Question: I have a control that contains a System.Windows.Forms.TrackBar. I was setting its maximum value to ~200,000,000. When I did this, the control required 800MB of memory. Reducing the maximum value to 2,000,000 used a more reasonable amount of memory.
'''
//trackBar.Maximum = 210554060; // uses ~800MB of memory
trackBar.Maximum = <PHONE>; // uses a small amount of memory
'''
Is this a bug in the Windows control? Or am I asking the trackbar to do something unreasonable?
I've created a new Windows Form project with nothing but a trackbar on the form. I set the maximum value to 200,000,000. I set the TickFrequency and changes so that there are not millions of ticks and change steps.
When I do this, the application uses over 800MB of memory. I am using .NET Framework 4.
.
I found somewhat of an explanation for this problem: <URL>
<URL>
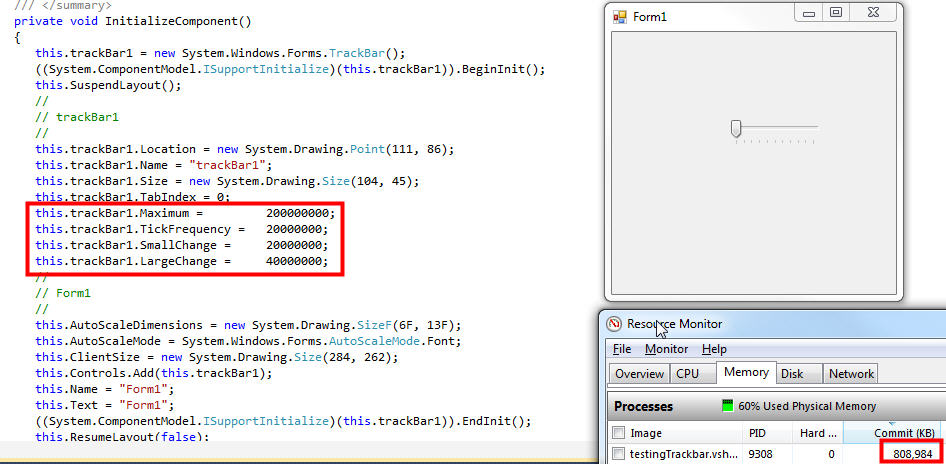
Answer: > Is this a bug in the Windows control?
Yes, I think you can call that a bug. Particularly nasty on a 64-bit operating system with the platform target set to AnyCPU so there's no reasonable upper-bound on the memory allocation. My machine completely died a swapping death with mouse and Ctrl+Alt+Del unresponsive, I hard-booted it to get it back. Thanks.
Two bugs actually. It starts with the native track bar control not putting a reasonable upper limit on the number of ticks. You can survive that in design mode by assigning the properties in the right order. But it is compounded by a flaw in the TrackBar class wrapper, it assigns the Maximum property the TickFrequency property when it initializes the native control at runtime. So for a brief moment it still has a gazillion ticks. Well, it is not brief when it is 2 billion of them, like I unwittingly tried.
No simple fix for this and this bug isn't going to get fixed. Use reasonable values, you can always map them by multiplication.